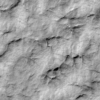
Label: not_dusty